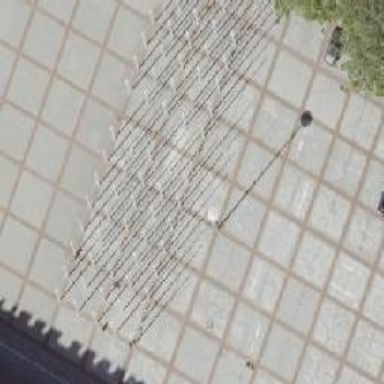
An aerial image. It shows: Flagpole structure.